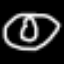
Label: donut